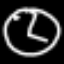
Label: clock